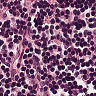
Metastatic tissue present: no